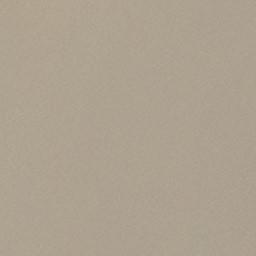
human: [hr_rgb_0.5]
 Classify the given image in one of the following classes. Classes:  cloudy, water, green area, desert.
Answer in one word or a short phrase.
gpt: desert